Field crop: maize
Growth stage: 2
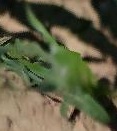
Species: maize